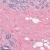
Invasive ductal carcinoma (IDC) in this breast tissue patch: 0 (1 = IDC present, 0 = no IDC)